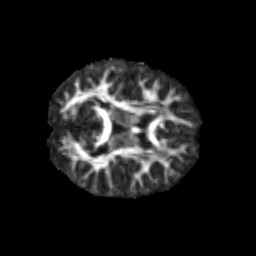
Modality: FA
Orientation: axial
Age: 8
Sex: male
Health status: healthy